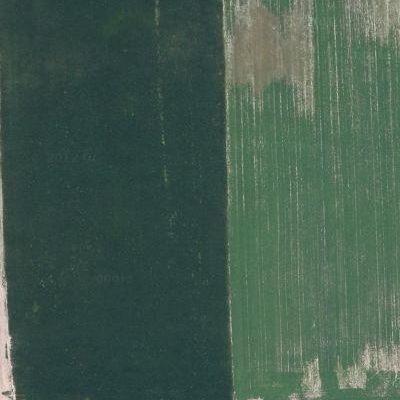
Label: bField